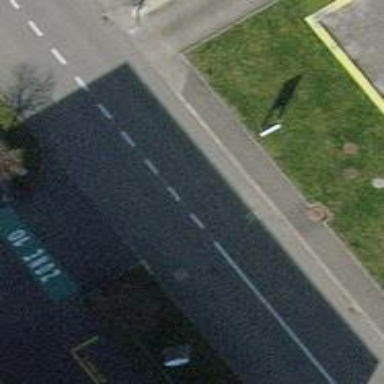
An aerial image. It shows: Unclassified road with asphalt surface and sidewalk.